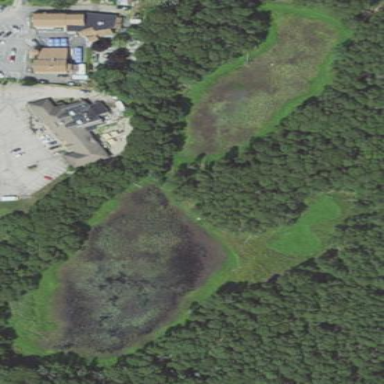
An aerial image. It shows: Marsh wetland.